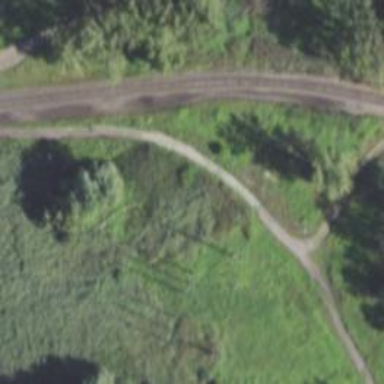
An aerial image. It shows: Abandoned railway.